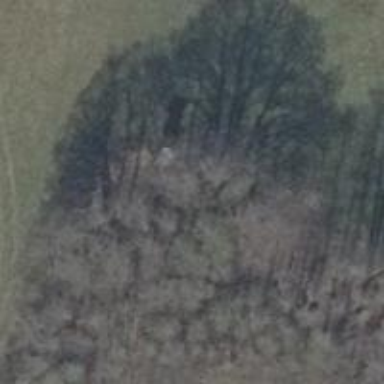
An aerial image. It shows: Hunting stand.